Aerial crown-view tile of a tropical tree (Barro Colorado Island, Panama), acquired 20241014:
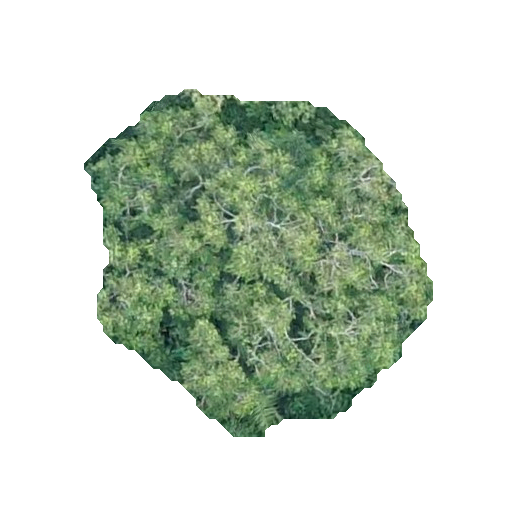
Species: Guatteria lucens
GBIF accepted scientific name: Guatteria lucens
Crown area: 133.69 m²